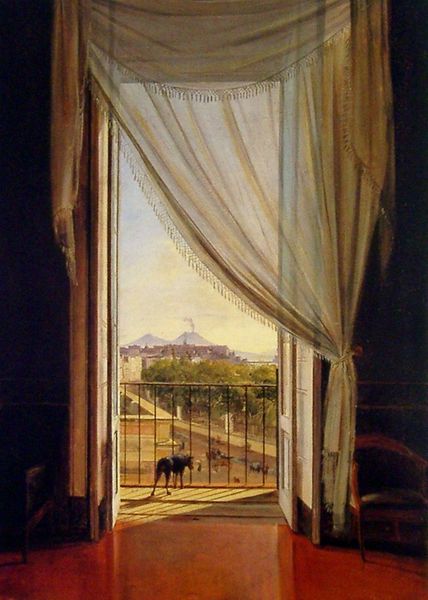
Titel: Ein Fenster in Neapel
Künstler: Franz Ludwig Catel
Standort: Cleveland (Ohio)
Institution: The Cleveland Museum of Art
Schlagwörter: baum, berg, blau, dunkel, gemälde, himmel, schatten, weiß, bäume, gelb, grün, landschaft, menschen, stadt, abend, fenster, frankreich, hell, hintergrund, licht, raum, schwarz, strasse, stuhl, stühle, tür, vordergrund, zimmer, ausblick, blick, gebäude, haus, hund, park, rot, tier, tuch, weg, malerei, teppich, architektur, blicke, falten, rahmen, weit, innenraum, vorhang, öl, ferne, horizont, häuser, morgen, natur, spiegelung, weite, brüstung, gitter, pfad, qualm, rauch, sonne, boden, fransen, interieur, realismus, sessel, stoff, innen, seide, wald, aussicht, balkon, hündchen, sommer, italien, süden, türen, fußboden, berge, dächer, mauer, klein, türe, kutsche, romantik, gardine, wohnung, glanz, geländer, lichteinfall, couch, transparent, panorama, katze, penis, außen, hängen, offen, sonnenstrahl, durchblick, lehnstuhl, sprossen, balustrade, vulkan, fern, hinten, kater, drapiert, schattenwurf, sehnsucht, hochkant, balkontür, vorhand, fensterblick, abendlicht, eruption, vesuv, verschattet, sizilien, neapel, asymmetrisch, baume, illusionistisch, ätna, voile, vorn, stores, rauchsäule, lembach, gutter, durchsichtug, einfallen, liebig, rauchsäul, 1900, 1800, 1880, roter fussboden, bvalkon